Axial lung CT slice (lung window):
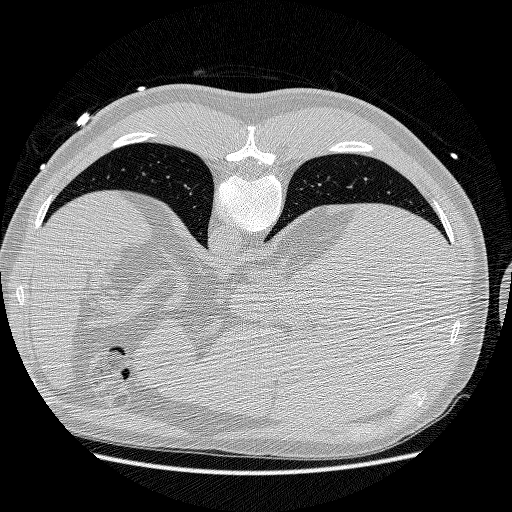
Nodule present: no